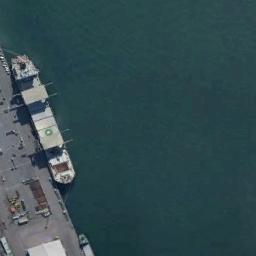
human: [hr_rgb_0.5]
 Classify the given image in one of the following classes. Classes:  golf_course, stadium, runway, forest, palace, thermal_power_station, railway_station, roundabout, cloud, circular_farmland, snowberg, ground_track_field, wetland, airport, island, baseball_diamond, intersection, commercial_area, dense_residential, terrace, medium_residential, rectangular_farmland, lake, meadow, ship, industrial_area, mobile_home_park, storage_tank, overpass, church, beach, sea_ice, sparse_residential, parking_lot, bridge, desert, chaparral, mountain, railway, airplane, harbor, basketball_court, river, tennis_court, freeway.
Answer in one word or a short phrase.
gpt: ship